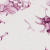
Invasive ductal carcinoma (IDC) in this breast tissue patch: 0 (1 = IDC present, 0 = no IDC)